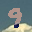
Label: 9